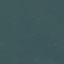
Label: SeaLake